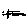
Label: line